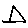
Label: triangle